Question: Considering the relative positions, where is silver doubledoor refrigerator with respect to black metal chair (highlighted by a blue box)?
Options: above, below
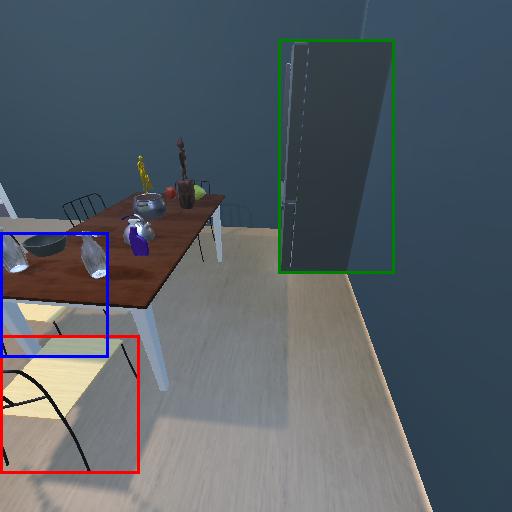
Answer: above